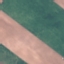
Land use / land cover: AnnualCrop